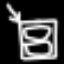
Label: angel